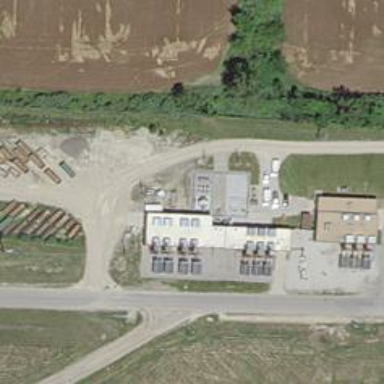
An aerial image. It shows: Generator is pictured.